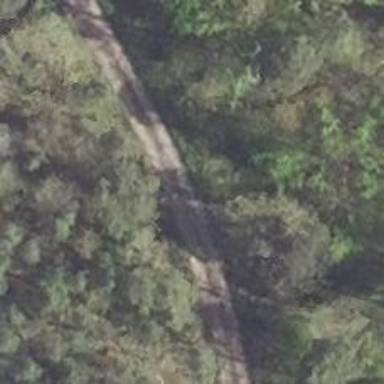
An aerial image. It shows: Track with grade 3 tracktype.